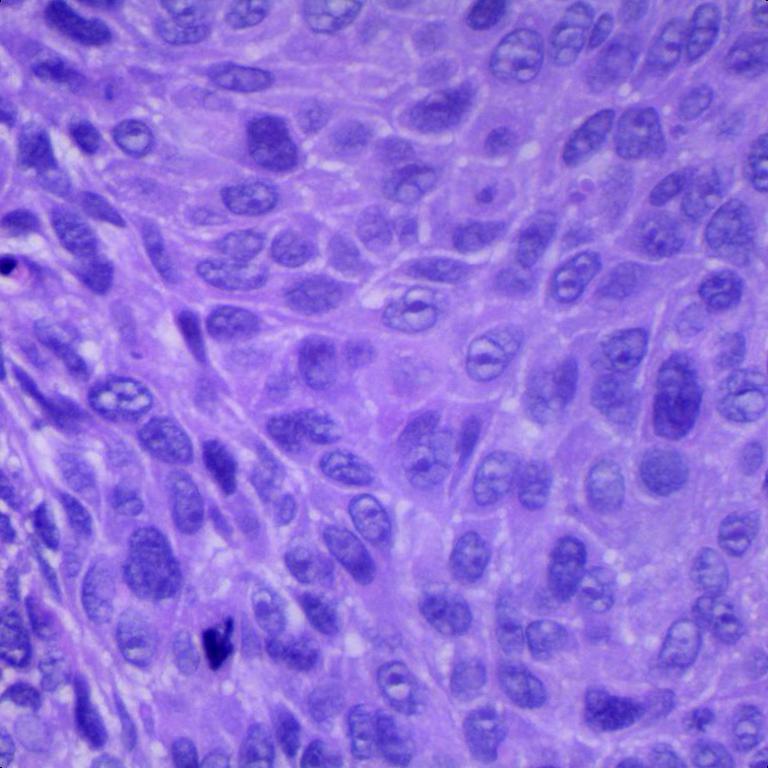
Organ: lung
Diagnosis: squamous carcinomas